Question: What is the reading of the measurement in the image?
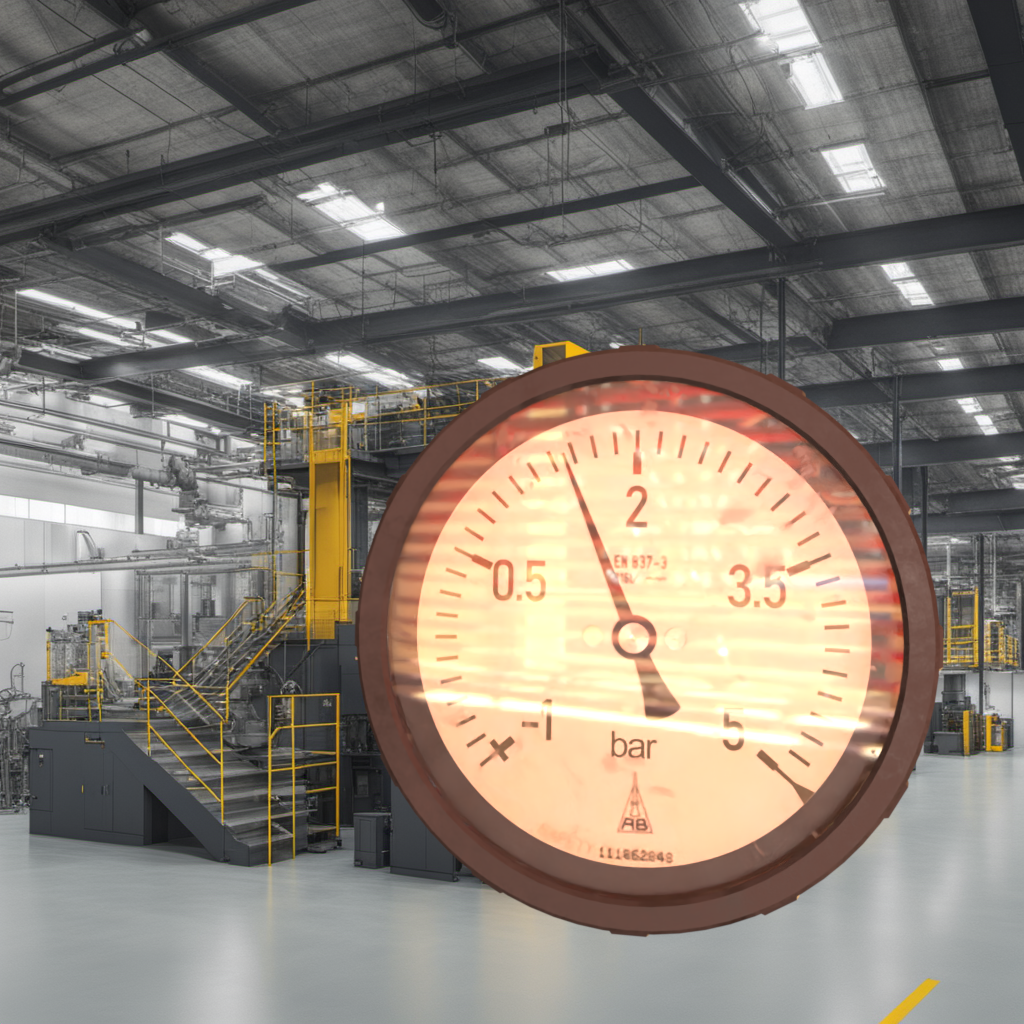
Answer: The result is 1.48
Question: What is the value range of the measurement in the image?
Answer: The range is from -1 to 5
Question: What is the minimum and maximum value of this measurement?
Answer: The minimum value is -1 and the maximum value is 5